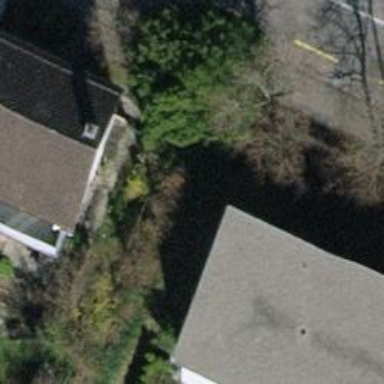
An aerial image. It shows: Urban tree adds touch of nature to the surroundings.